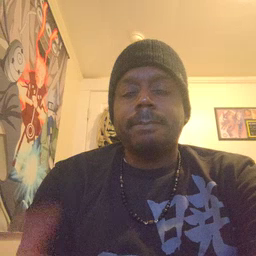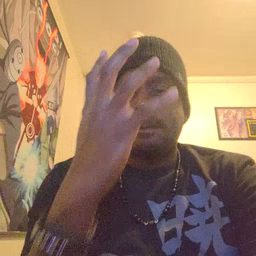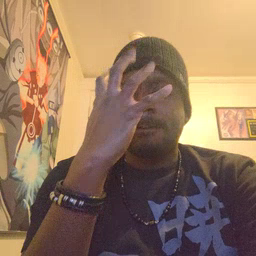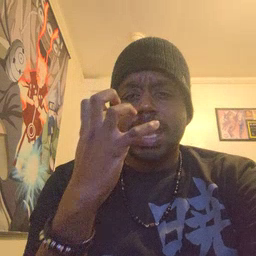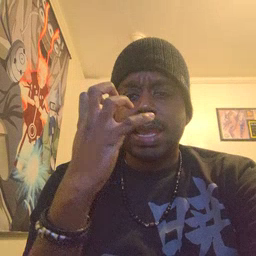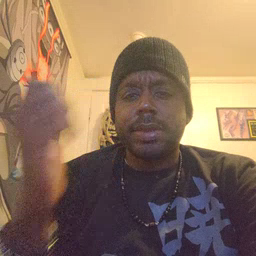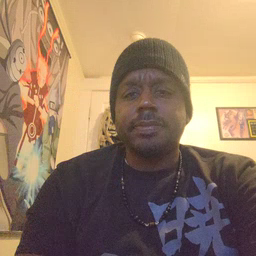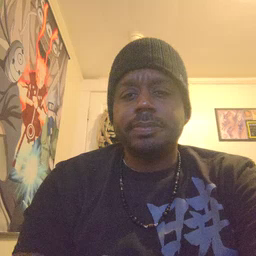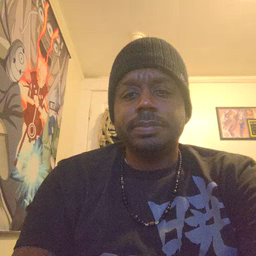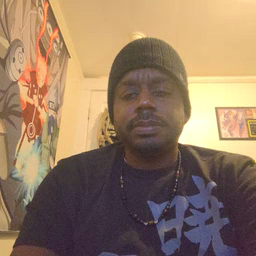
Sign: mad